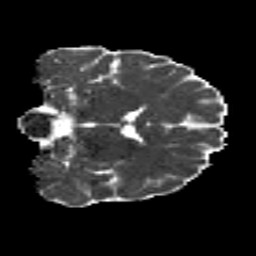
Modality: MD
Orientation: coronal
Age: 19
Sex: male
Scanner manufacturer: siemens
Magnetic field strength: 3 T
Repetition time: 8.8 s
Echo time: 0.085 s